Field crop: tomato
Growth stage: 1
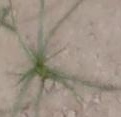
Species: cyperus